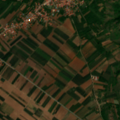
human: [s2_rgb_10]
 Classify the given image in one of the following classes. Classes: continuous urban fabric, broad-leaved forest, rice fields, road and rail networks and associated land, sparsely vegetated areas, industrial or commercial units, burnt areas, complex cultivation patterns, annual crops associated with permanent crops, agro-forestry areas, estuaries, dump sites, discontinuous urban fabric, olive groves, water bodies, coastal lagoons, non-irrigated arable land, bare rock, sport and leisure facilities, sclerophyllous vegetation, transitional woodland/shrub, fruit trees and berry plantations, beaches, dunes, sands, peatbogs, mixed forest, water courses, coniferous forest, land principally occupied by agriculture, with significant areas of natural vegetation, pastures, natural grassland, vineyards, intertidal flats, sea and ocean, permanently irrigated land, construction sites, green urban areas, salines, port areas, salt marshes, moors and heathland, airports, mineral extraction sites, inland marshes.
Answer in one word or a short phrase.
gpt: discontinuous urban fabric, non-irrigated arable land, complex cultivation patterns, land principally occupied by agriculture, with significant areas of natural vegetation